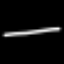
Label: line